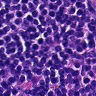
Metastatic tissue present: no